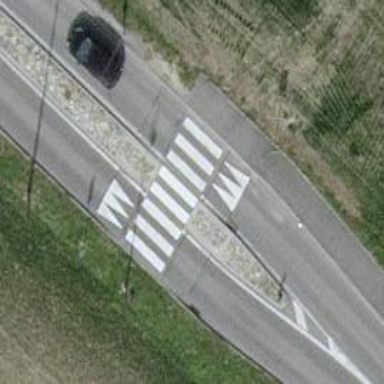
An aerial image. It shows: Tertiary road with asphalt surface and traffic calming table.